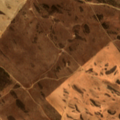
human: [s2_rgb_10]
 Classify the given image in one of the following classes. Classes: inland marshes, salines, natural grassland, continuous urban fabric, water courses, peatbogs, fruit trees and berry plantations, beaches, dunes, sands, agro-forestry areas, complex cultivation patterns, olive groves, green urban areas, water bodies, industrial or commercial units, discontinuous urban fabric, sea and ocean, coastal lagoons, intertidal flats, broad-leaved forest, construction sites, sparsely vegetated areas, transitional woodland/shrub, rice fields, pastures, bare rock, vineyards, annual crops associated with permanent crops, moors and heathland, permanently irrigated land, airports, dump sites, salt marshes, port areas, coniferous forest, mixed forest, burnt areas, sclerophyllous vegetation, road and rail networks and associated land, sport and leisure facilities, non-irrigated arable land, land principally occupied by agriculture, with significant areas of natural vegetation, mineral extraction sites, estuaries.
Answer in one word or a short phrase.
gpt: pastures, transitional woodland/shrub